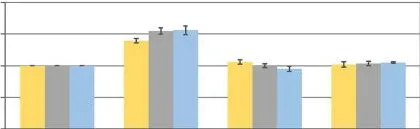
A de novo 1.3-Mb duplication at 2q24.3 in the patient detected by WES-based programs. (B) Results of qPCR analysis. The X-axis shows respective samples and the Y-axis shows the relative copy number. Target genes for qPCR are shown to the right of the bar graphs. A normal control and family members were used for the qPCR. CNV, copy number variation; Nord's method, program based on relative depth of coverage ratios developed by Nord et al. ; qPCR, quantitative polymerase chain reaction; WES, whole-exome sequencing; XHMM, eXome Hidden Markov Model. (For interpretation of the references to colour in this figure legend, the reader is referred to the web version of this article.
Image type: chart (chart)